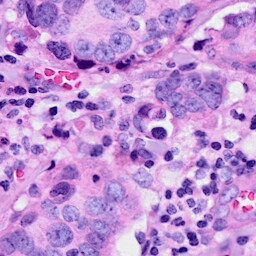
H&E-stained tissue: Breast